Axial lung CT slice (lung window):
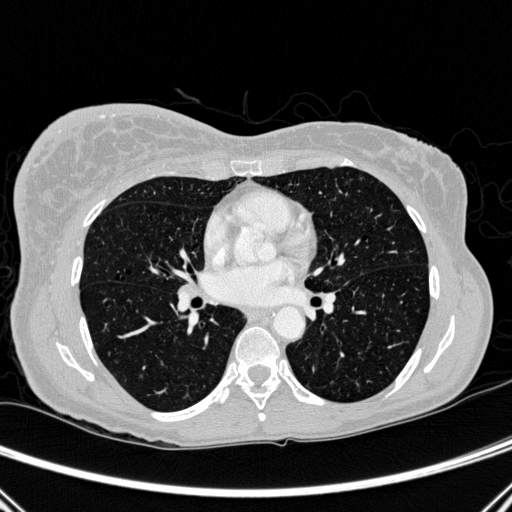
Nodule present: no